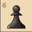
Piece: bP